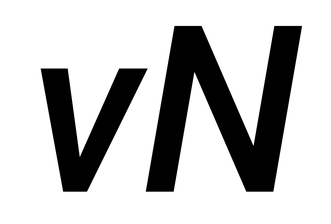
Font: Roboto-Italic_Medium_Italic